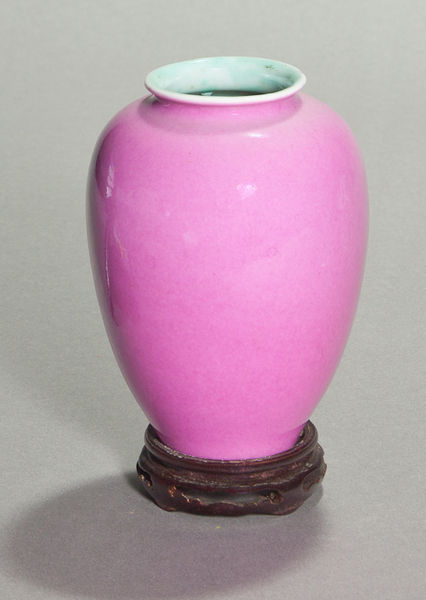
Titel: Vase
Standort: Amherst (Massachusetts, USA)
Institution: Mead Art Museum, Amherst College
Schlagwörter: blue, white, black, green, modern, painting, portrait, flowers, picture, pink, reflection, brown, pot, vase, wooden, wood, flower, stone, metal, oval, color, shadow, glass, photo, bright, urn, antique, art, museum, shine, shiny, circle, ceramic, lip, pale, chinese, rough, paint, simple, china, jade, pottery, bronze, plain, pedestal, round, hold, photograph, bottom, big, container, porcelain, painted, base, ugly, glazed, antik, jar, clay, carved, bronse, reflective, damaged, chipped, smooth, pinl, polished, rim, shaddow, glaze, tapered, holder, mahogany, pink vase, xvi, white', waza, potteery, blqack, coor, piml, rosewood